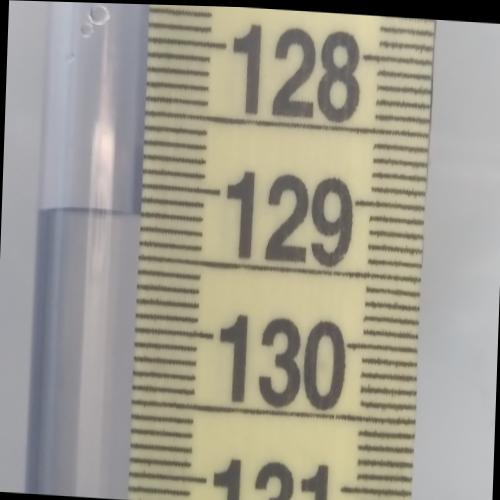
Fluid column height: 129.2 cm